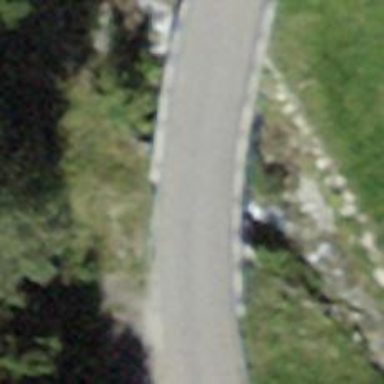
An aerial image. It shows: Unclassified road on bridge.